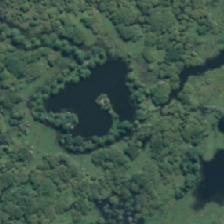
Land cover: lake_pond